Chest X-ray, PA view. Patient: 28 years old, sex M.
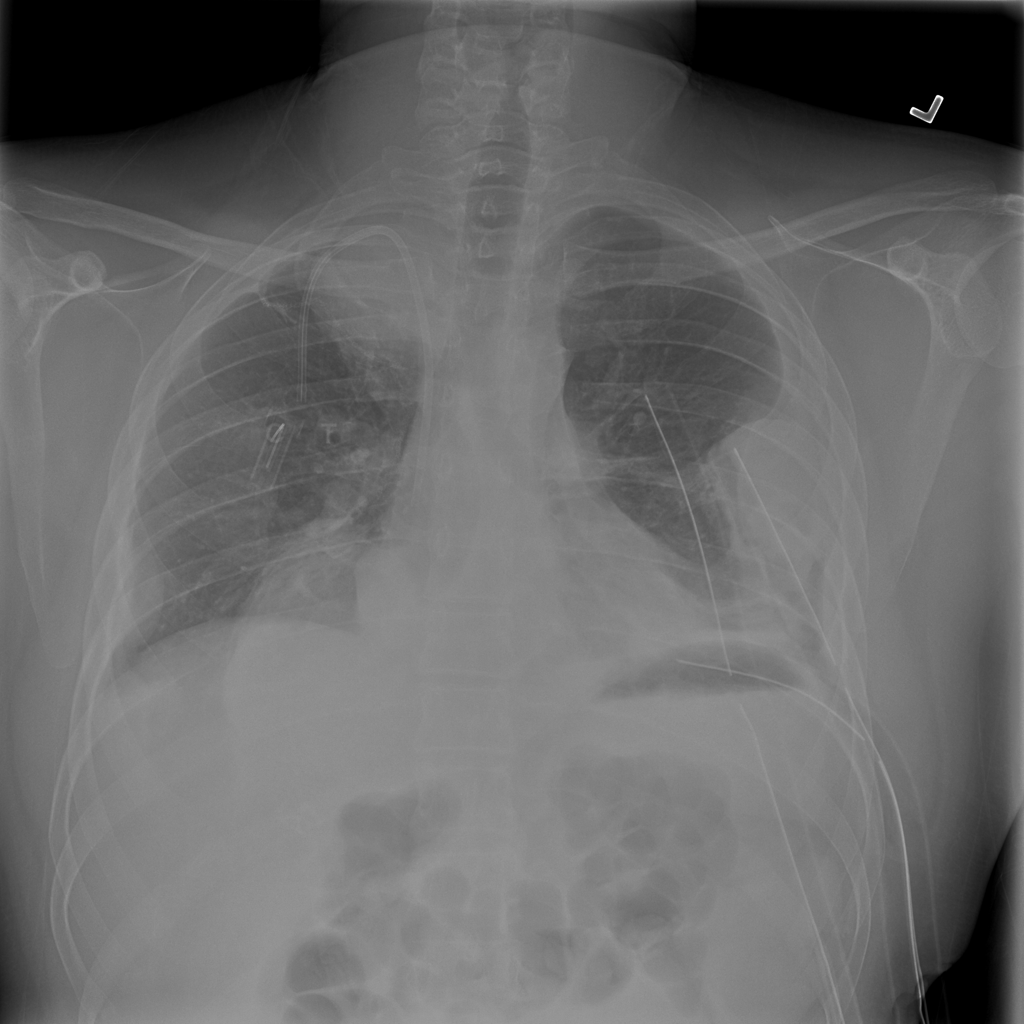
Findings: Mass, Pneumothorax